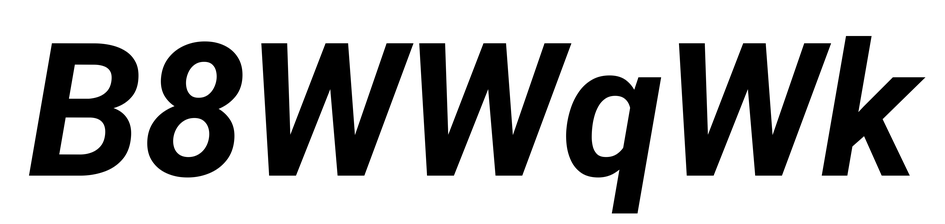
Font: Roboto-Italic_Bold_Italic